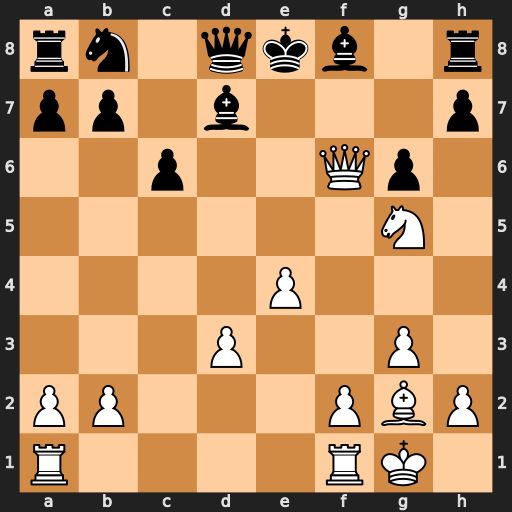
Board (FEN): rn1qkb1r/pp1b3p/2p2Qp1/6N1/4P3/3P2P1/PP3PBP/R4RK1
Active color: w
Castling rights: kq
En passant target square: -
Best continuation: Qf7#